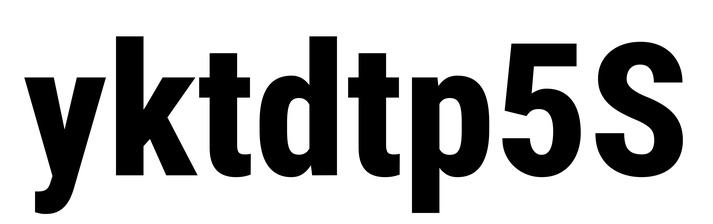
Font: Roboto_Condensed_ExtraBold